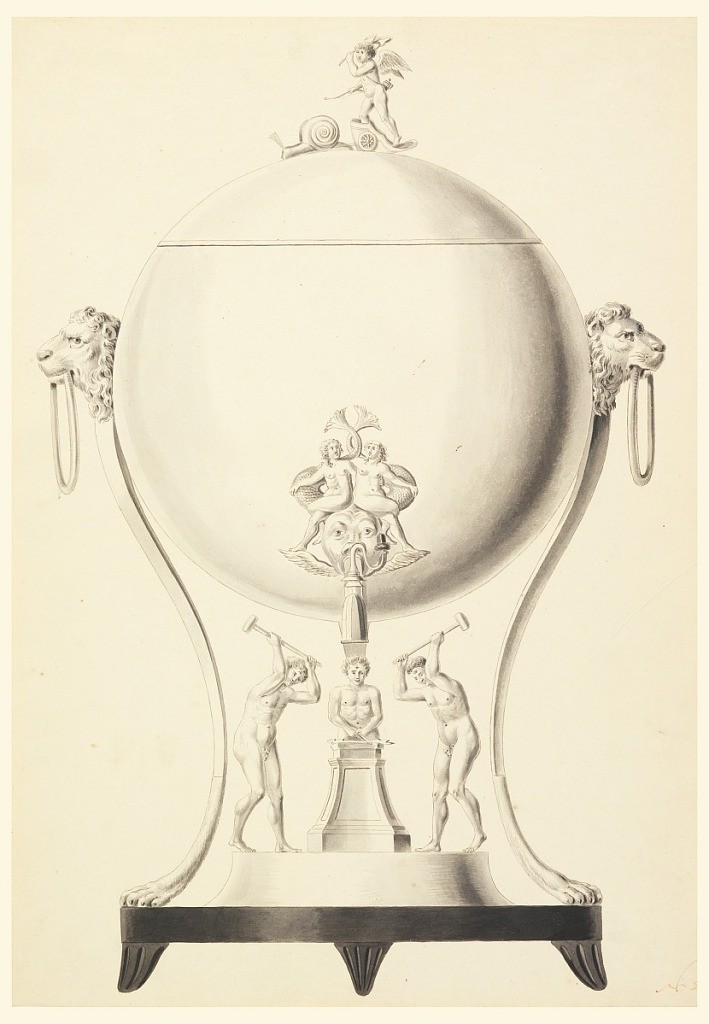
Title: Design for a Water Urn with Stand
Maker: Joseph Anton Seethaler II, German, 1799–1868
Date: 1820–35
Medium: Pen and black ink, brush and black, gray wash on wove paper
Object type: Drawing
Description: On circular plinth with four feet (three visible), a sphere, top section of which serves as cover and topped by Cupid in a chariot drawn by a snail.  Supported by curved poles with lion feet and lion heads with wings.  Spout starts from a dolphin's head which has a human face and which tops two bodies upon which two girls sit. Underneath are three blacksmiths around an anvil which would have been intended as a receptacle for spirits.